Interaction volume radius: 10 \u00c5
Interaction volume height: 10 \u00c5
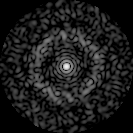
Disorder parameter: 0.8044